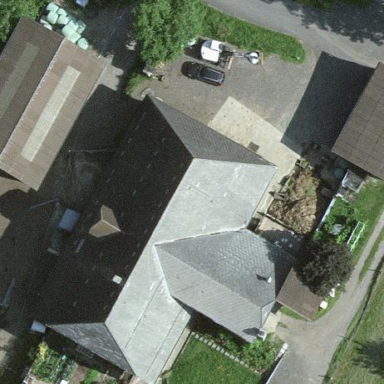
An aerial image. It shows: Farmyard area.